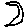
Label: moon